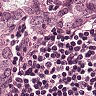
Metastatic tissue present: yes